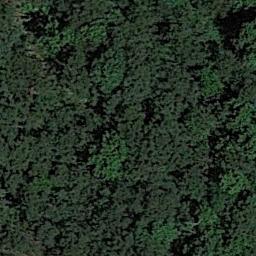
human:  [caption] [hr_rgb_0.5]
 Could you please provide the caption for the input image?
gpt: This is a dense forest .

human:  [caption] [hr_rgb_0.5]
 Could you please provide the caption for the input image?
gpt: The forest is full of green trees .

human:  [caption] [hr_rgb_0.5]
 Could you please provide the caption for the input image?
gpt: The forest has a lot of dense dark green trees .

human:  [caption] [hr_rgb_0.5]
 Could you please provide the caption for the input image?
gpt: Many dark green trees are in a forest .

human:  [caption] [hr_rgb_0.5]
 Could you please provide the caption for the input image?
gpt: A dense forest with many green trees .